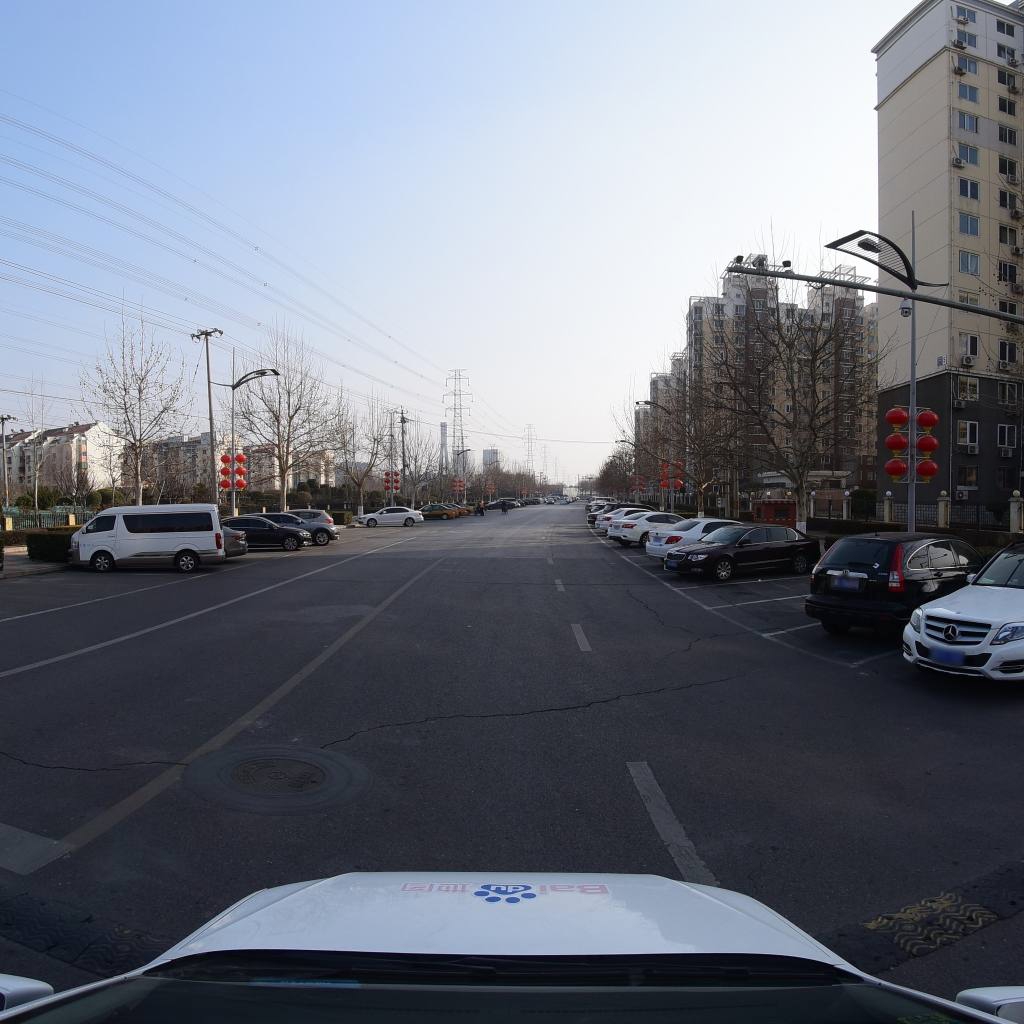
Region: Fengtai
Road damage annotations: transverse crack, transverse crack, longitudinal crack, manhole cover, transverse crack, transverse crack, alligator crack